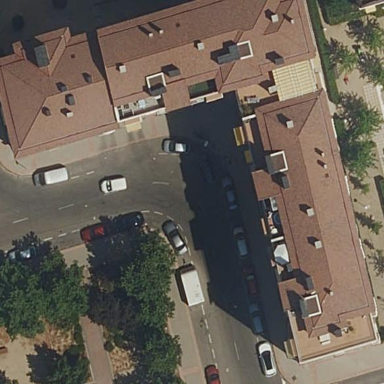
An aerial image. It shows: Residential building.